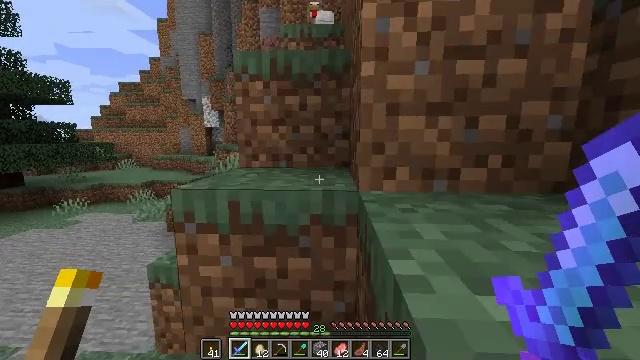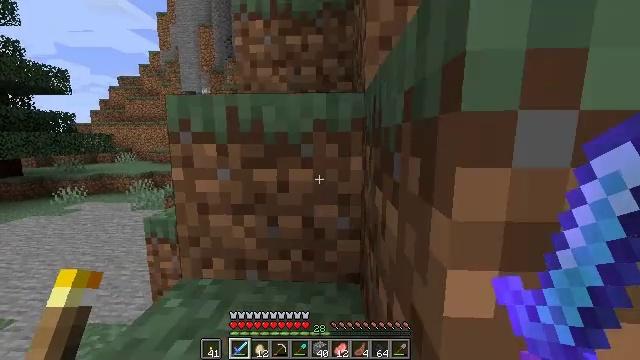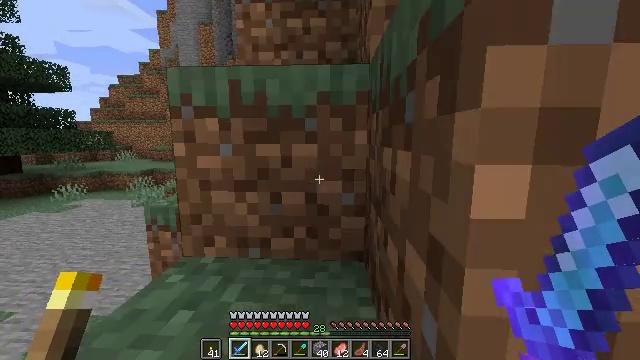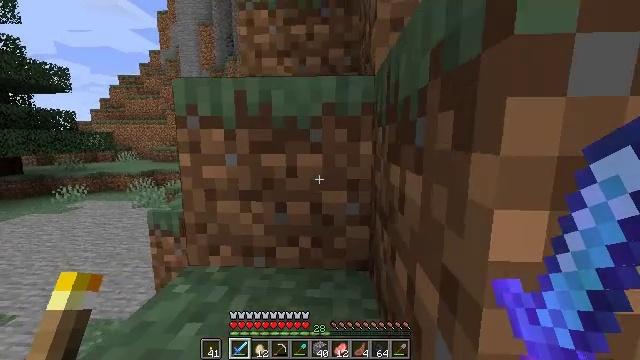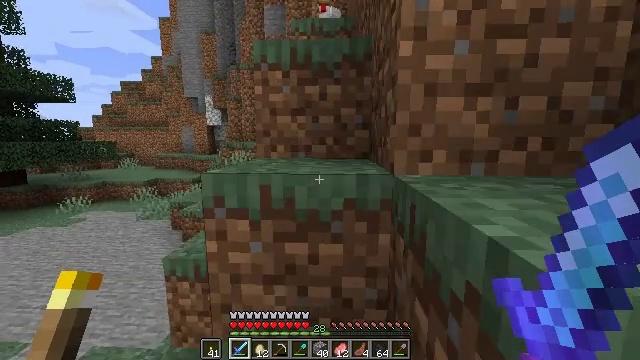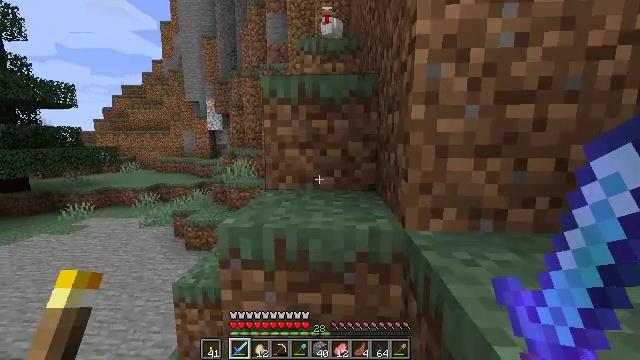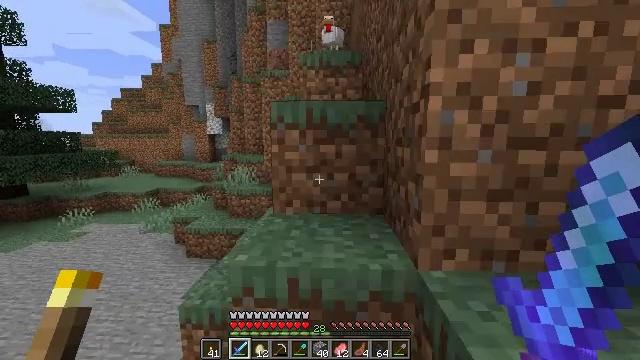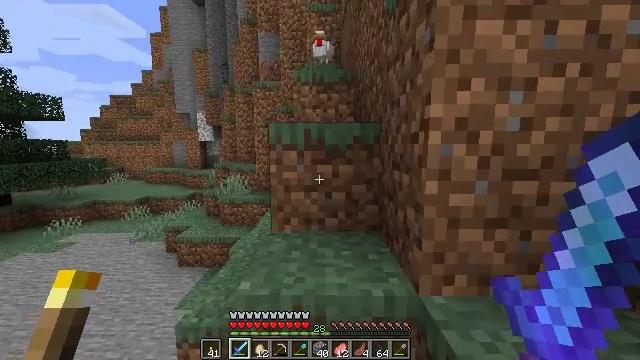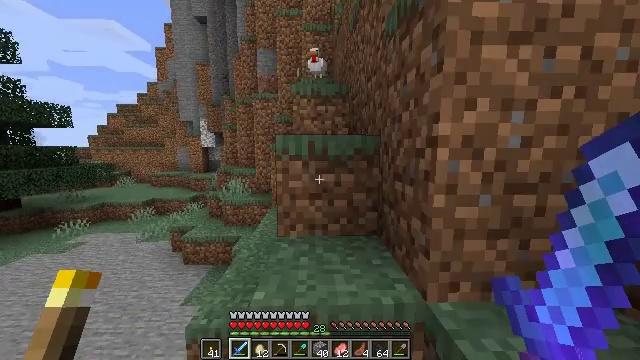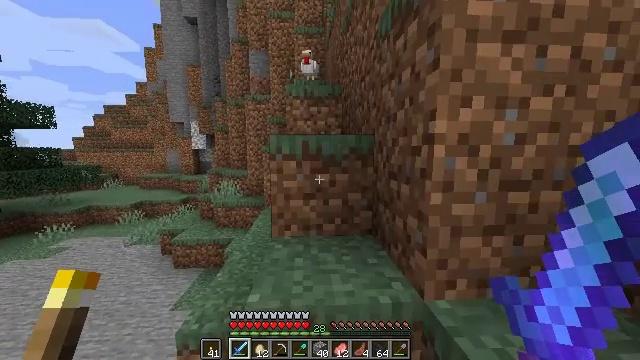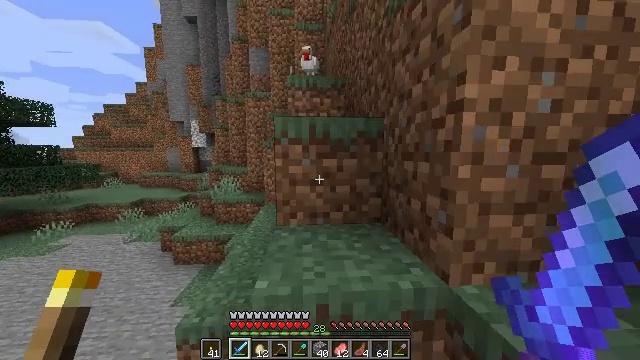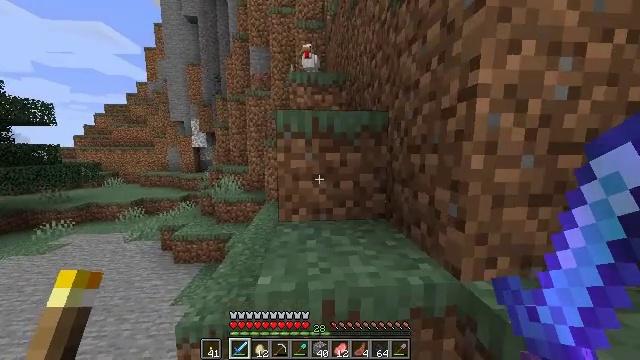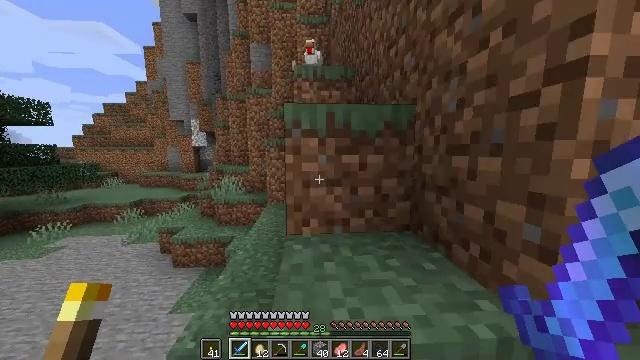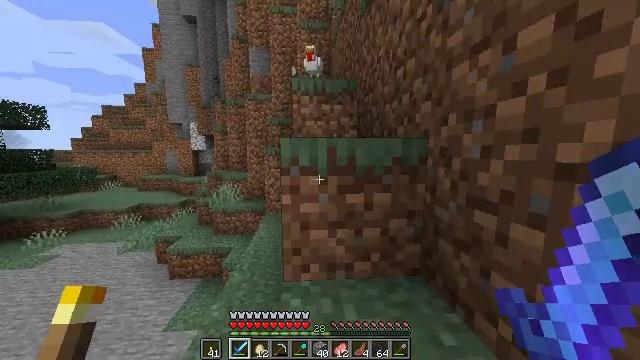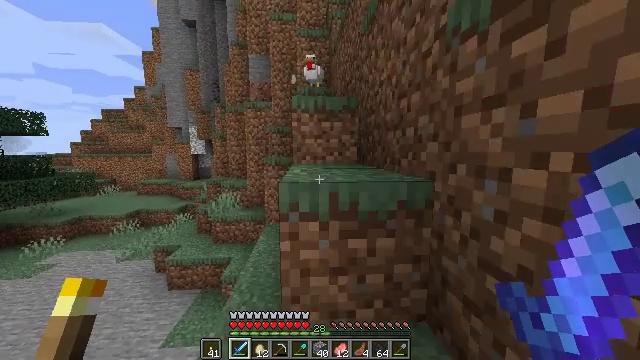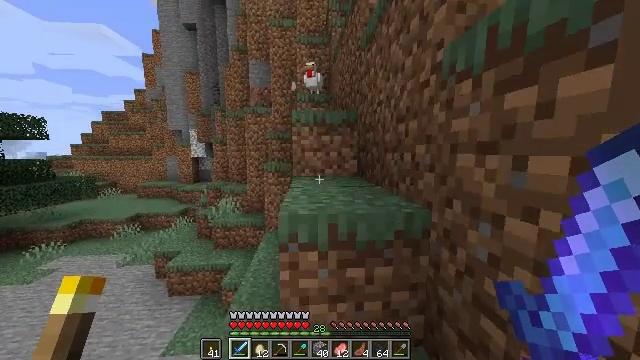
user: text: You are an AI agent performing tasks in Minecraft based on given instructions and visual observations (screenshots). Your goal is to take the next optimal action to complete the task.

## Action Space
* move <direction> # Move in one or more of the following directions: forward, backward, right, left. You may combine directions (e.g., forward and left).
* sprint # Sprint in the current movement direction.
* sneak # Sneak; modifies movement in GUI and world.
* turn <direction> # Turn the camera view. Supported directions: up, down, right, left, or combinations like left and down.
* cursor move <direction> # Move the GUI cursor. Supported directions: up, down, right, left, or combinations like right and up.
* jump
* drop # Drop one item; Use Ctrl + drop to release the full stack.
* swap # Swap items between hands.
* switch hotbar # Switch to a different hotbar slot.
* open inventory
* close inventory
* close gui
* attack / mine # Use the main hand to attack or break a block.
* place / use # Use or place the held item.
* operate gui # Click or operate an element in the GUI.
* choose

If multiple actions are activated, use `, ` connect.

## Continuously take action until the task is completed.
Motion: motion action
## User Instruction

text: Combat the chicken.
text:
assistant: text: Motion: move forward, sprint, jump
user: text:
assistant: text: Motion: move forward and move left, sprint, jump
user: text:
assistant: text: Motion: move forward and move left, sprint, jump
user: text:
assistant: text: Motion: move forward and move left, sprint, jump
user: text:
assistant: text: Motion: move forward and move left, sprint, jump
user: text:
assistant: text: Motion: move forward and move left, sprint, jump
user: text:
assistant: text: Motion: move forward, sprint, turn right, jump
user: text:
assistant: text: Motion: move forward, sprint, turn right, jump
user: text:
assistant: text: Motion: move forward, sprint, turn right, jump
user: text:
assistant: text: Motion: move forward, sprint, jump
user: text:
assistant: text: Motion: move forward, sprint, jump
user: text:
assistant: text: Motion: move forward, sprint, jump
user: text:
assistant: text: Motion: move forward, sprint, jump
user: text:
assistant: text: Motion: move forward, sprint, jump
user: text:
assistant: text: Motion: move forward, sprint, jump
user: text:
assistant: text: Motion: move forward, sprint, jump
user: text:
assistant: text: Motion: move forward, sprint, jump
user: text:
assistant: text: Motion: move forward, sprint, jump
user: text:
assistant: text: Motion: move forward, sprint, jump
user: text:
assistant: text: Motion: move forward, sprint, jump
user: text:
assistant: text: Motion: move forward, sprint, jump
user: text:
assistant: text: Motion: move forward, sprint, jump
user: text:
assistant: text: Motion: move forward, sprint, jump
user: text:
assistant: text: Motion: move forward, sprint, jump
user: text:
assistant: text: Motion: move forward, sprint, jump
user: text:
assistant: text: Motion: move forward, sprint, jump
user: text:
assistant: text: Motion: move forward, sprint, jump
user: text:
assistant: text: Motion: move forward, sprint, jump
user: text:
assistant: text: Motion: move forward, sprint, jump
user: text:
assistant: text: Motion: move forward, sprint, jump